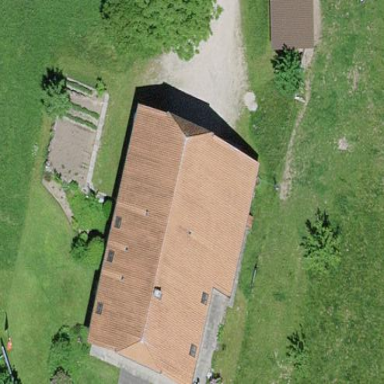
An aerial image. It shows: Farm building.